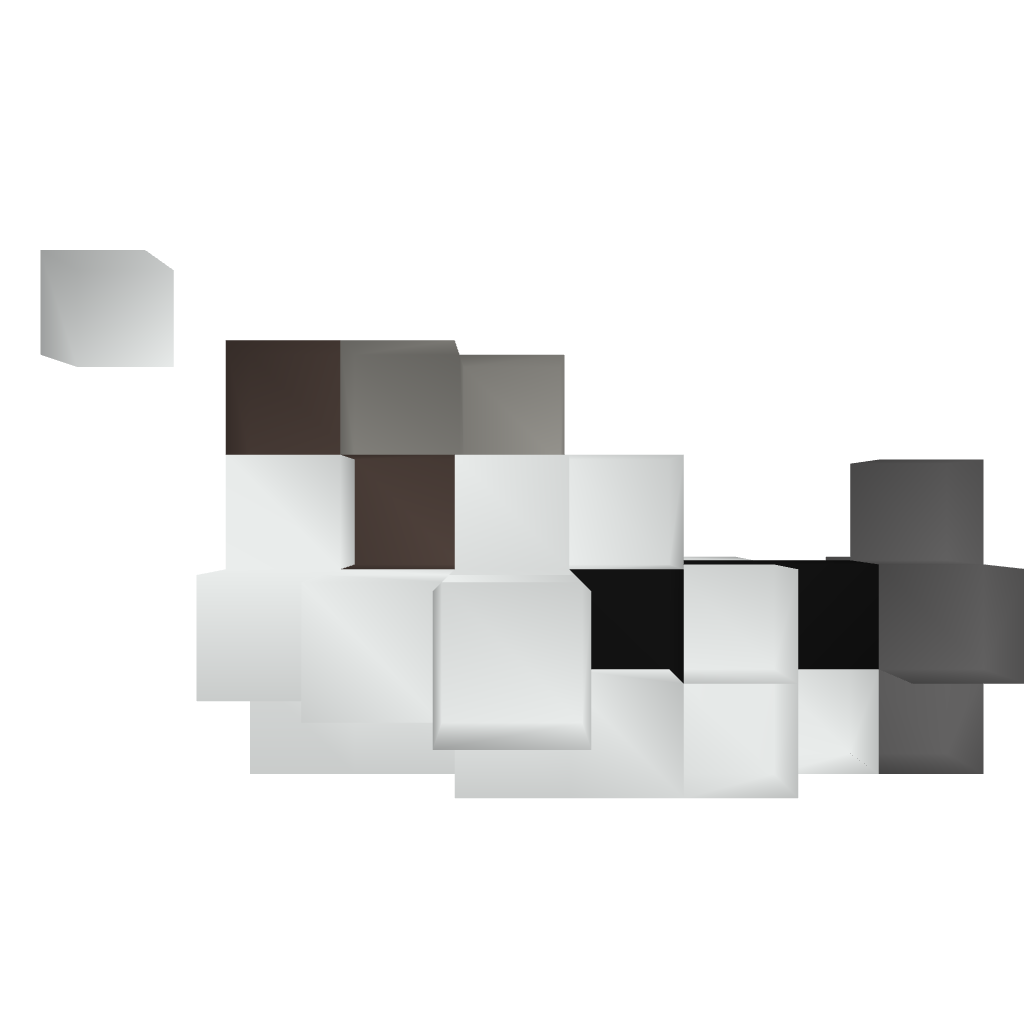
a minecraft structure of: Fighter Kn 121 NF